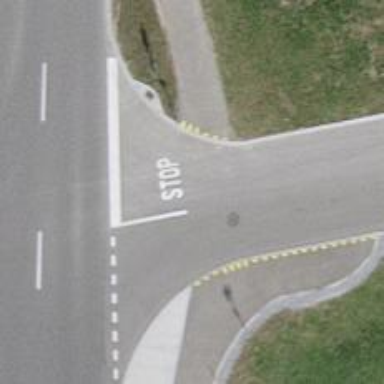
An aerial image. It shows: Unmarked crossing on the road.